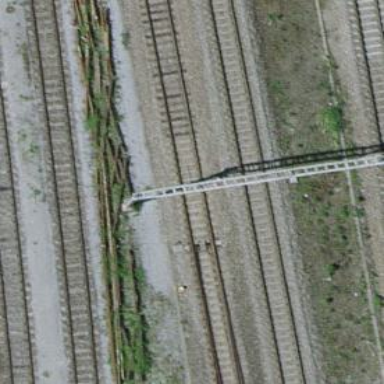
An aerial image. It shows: Railway switch.